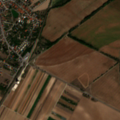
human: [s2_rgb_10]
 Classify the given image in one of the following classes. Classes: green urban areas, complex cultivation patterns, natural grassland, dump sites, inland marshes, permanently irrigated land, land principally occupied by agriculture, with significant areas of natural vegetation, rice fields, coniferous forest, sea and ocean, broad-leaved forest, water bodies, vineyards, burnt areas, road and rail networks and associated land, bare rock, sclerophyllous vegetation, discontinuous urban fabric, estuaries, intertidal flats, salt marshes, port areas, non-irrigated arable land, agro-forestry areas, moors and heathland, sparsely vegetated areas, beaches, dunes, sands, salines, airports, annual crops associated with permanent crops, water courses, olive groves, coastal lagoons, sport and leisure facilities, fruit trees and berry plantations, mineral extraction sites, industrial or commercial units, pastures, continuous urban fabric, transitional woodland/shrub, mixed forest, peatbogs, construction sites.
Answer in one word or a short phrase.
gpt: discontinuous urban fabric, non-irrigated arable land